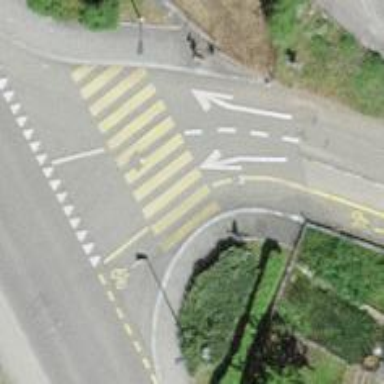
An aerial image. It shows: Uncontrolled zebra crossing on the road.